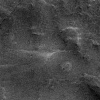
Atmospheric dust classification: not_dusty